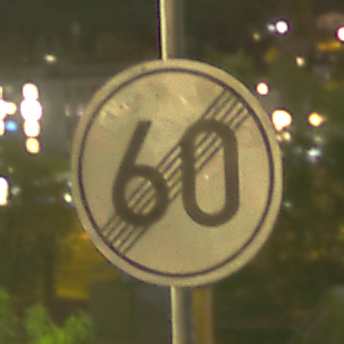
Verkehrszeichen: EndeGeschwindigkeit60
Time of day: Night
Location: Outdoor (Urban)
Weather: PartlyCloudy
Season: NotSpecified
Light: Artificial